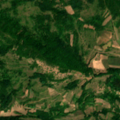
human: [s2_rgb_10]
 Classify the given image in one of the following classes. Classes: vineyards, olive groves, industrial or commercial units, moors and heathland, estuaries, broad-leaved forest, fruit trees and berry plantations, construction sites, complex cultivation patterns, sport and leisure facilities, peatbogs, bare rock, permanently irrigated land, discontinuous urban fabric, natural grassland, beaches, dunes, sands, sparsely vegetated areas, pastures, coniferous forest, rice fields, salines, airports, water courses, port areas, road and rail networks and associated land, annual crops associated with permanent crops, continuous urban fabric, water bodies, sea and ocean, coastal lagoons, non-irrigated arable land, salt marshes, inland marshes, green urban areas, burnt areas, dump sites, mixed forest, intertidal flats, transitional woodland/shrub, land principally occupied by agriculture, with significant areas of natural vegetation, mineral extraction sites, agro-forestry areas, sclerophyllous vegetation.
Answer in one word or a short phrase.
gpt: complex cultivation patterns, land principally occupied by agriculture, with significant areas of natural vegetation, broad-leaved forest, transitional woodland/shrub